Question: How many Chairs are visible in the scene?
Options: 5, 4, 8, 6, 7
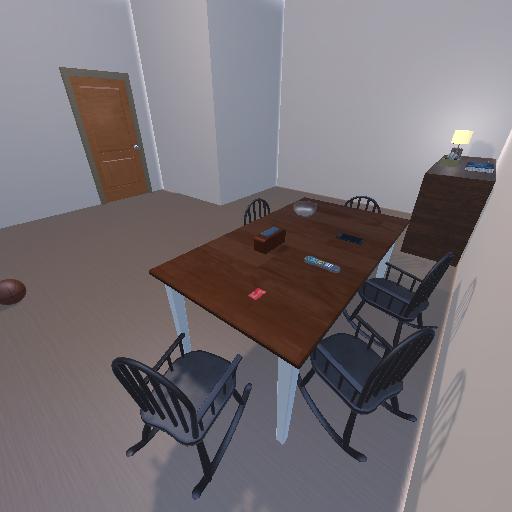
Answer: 5